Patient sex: M
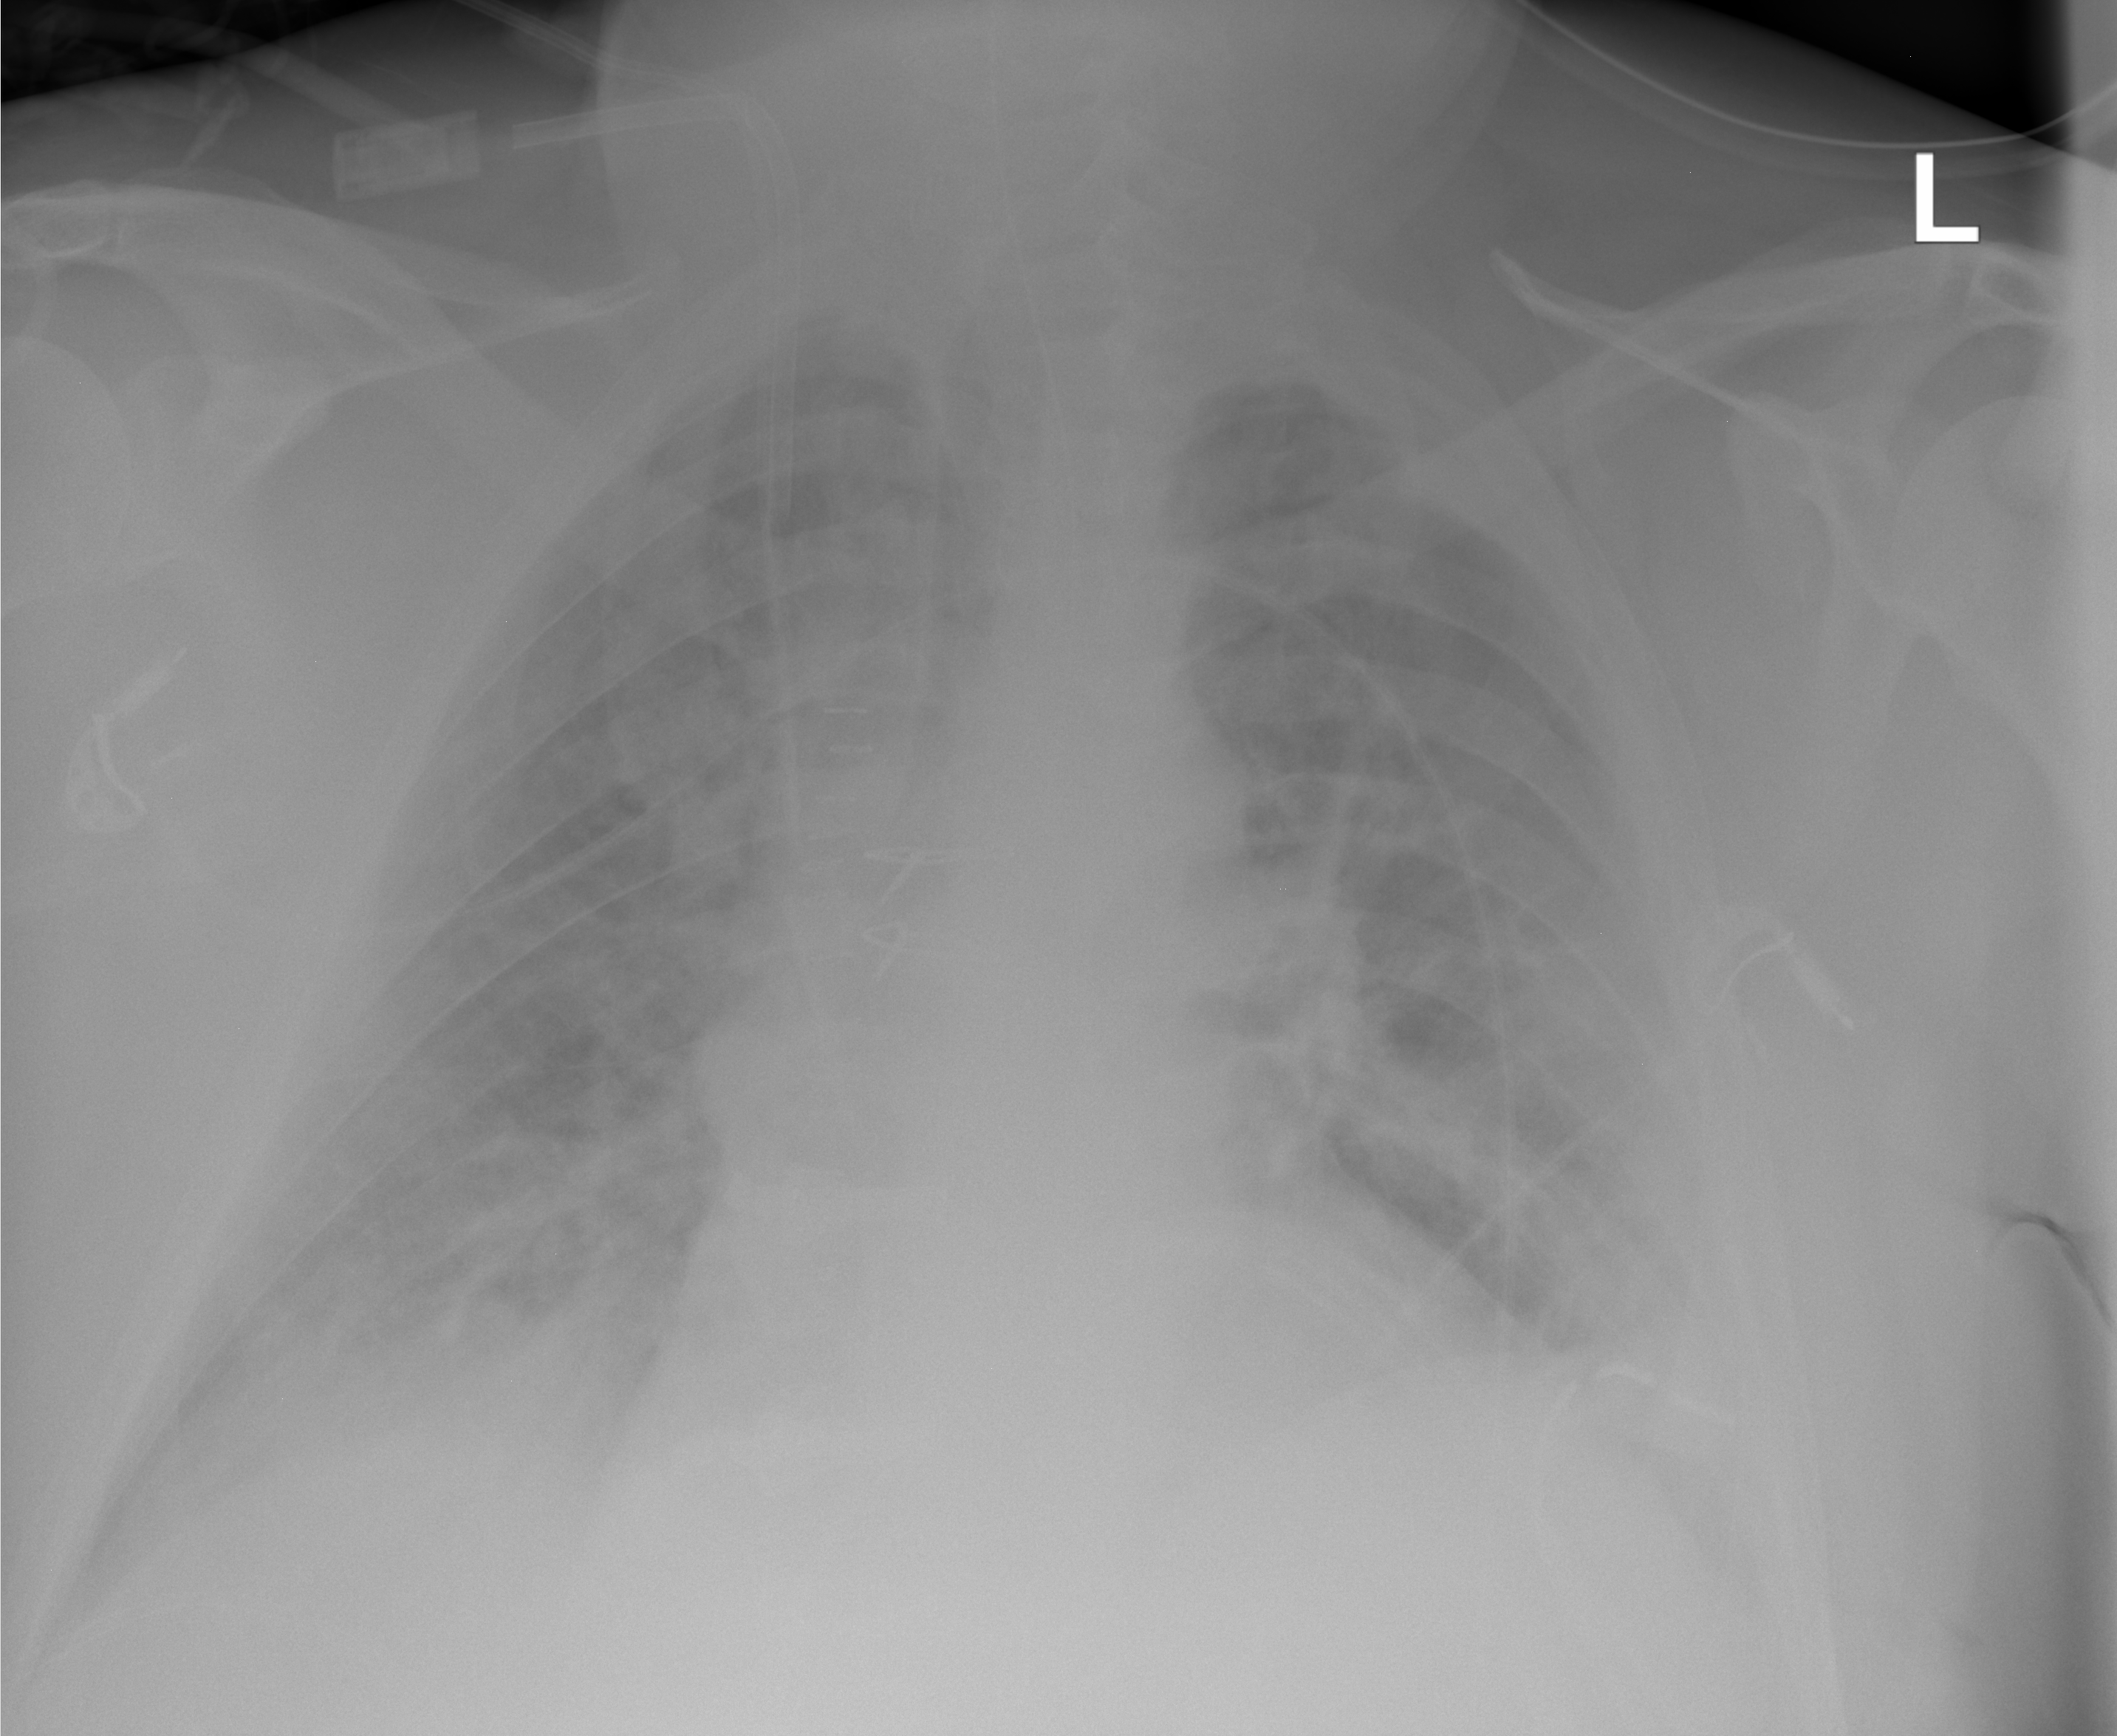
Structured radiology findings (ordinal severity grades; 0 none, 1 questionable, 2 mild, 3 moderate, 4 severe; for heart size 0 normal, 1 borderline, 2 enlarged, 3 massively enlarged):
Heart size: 0
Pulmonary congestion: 1
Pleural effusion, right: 2
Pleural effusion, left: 2
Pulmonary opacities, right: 0
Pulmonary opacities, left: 0
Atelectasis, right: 1
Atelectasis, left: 1